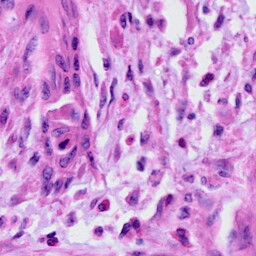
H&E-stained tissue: Cervix